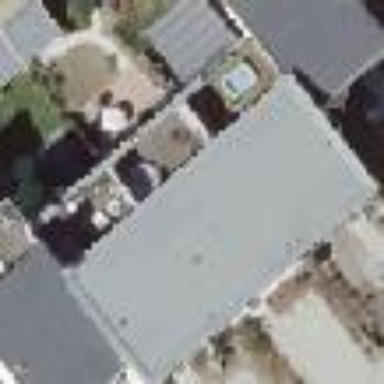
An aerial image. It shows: House with skillion roof shape.